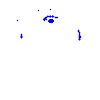
Particle: electron